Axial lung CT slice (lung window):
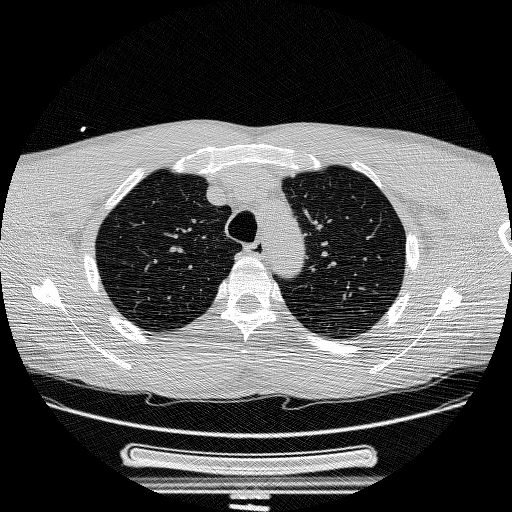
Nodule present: no